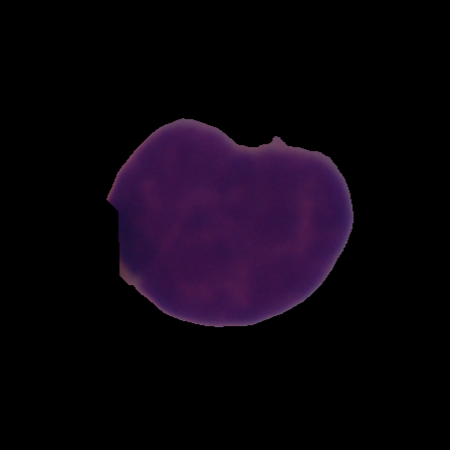
Label: cancer